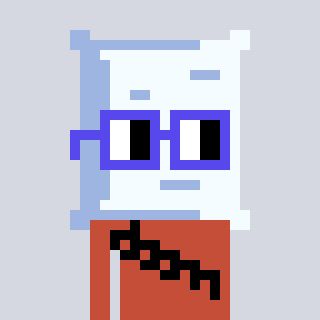
a pixel art character with square blue glasses, a pillow-shaped head and a rust-colored body on a cool background